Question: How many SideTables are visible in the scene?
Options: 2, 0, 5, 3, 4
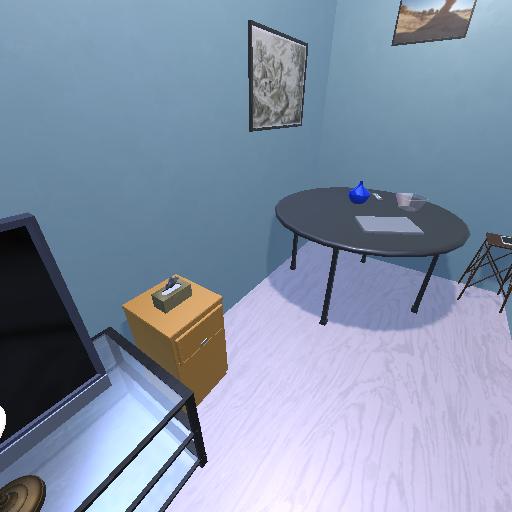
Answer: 2